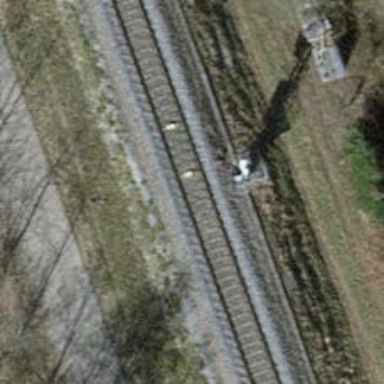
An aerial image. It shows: Single railway track with electrification through contact line.